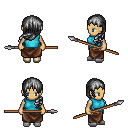
a pixel art fantasy rpg character, female body template, human, tanned skin, teal sleeveless shirt, robe skirt, gray left-swept hairstyle, white slippers, spear, four views (front, back, left, right), 2x2 character sprite sheet, small pixel art, hard edges, no anti-aliasing